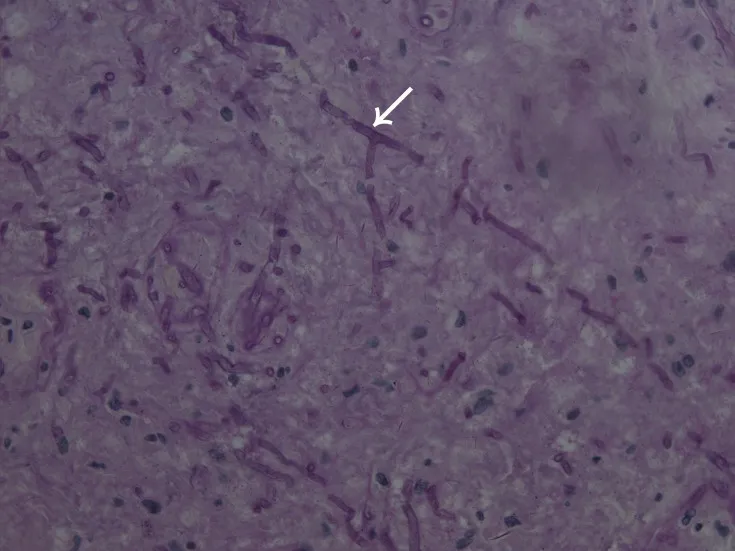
Microscope image of biopsied lesion tissue showing numerous hyaline and septate hyphae with branches at acute angles scattered in the dermis (arrowhead) (periodic acid-Schiff, original magnification x 400).
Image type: pathology (pas)